Question: How do I disable all mouse events to a specific NSView(and all its subviews)
For eg: In following image,
I have a scrollView and a border view(say MyBorderView) over it
The functionality I want to acheive is to disable all mouse events to scroll view when button is pressed.
My fix to it is to override mouseDown and rightMouseDown event of NSView. This seems to work fine but fails for scroll.
In simple words, I want to achieve some thing like [_scrollView disableAllMouseEvents]

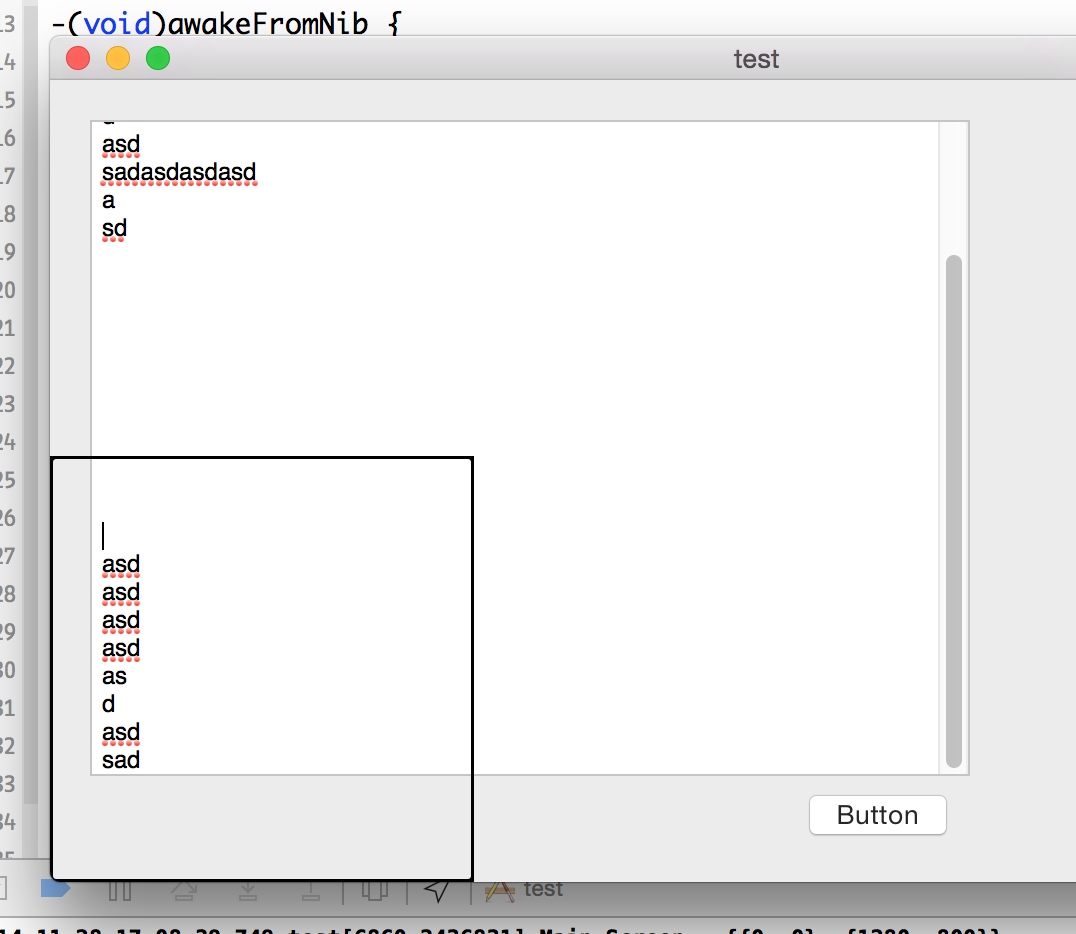
Answer: Override the method:
'''
- (void)scrollWheel:(NSEvent *)theEvent;
'''
For example, you have a boolean variable 'disableEvents' for enable or disable events in your scroll view. The code will be:
'''
- (void)scrollWheel:(NSEvent *)theEvent
{
// No disable events ---> disableEvents = NO
if (!disableEvents) {
[super scrollWheel:theEvent];
}
}
'''
If you set 'disableEvents = YES' the scroll will be disabled. On the other hand, you need disable the scrollers too or the scroll works moving them:
'''
[self setHorizontalScroller:nil];
[self setVerticalScroller:nil];
'''
If you need reverse the scrollers later, just write:
'''
NSScroller *scrollerHorizontal = [[NSScroller alloc]init];
NSScroller *scrollerVertical = [[NSScroller alloc]init];
[self setHorizontalScroller:scrollerHorizontal];
[self setVerticalScroller:scrollerVertical];
'''
Good luck!